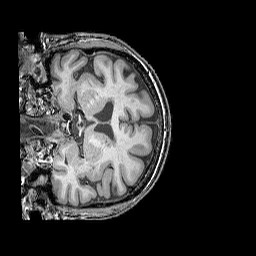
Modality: T1w
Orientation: coronal
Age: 72
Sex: male
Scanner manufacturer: siemens
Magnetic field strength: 3 T
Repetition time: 2.25 s
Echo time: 0.00411 s